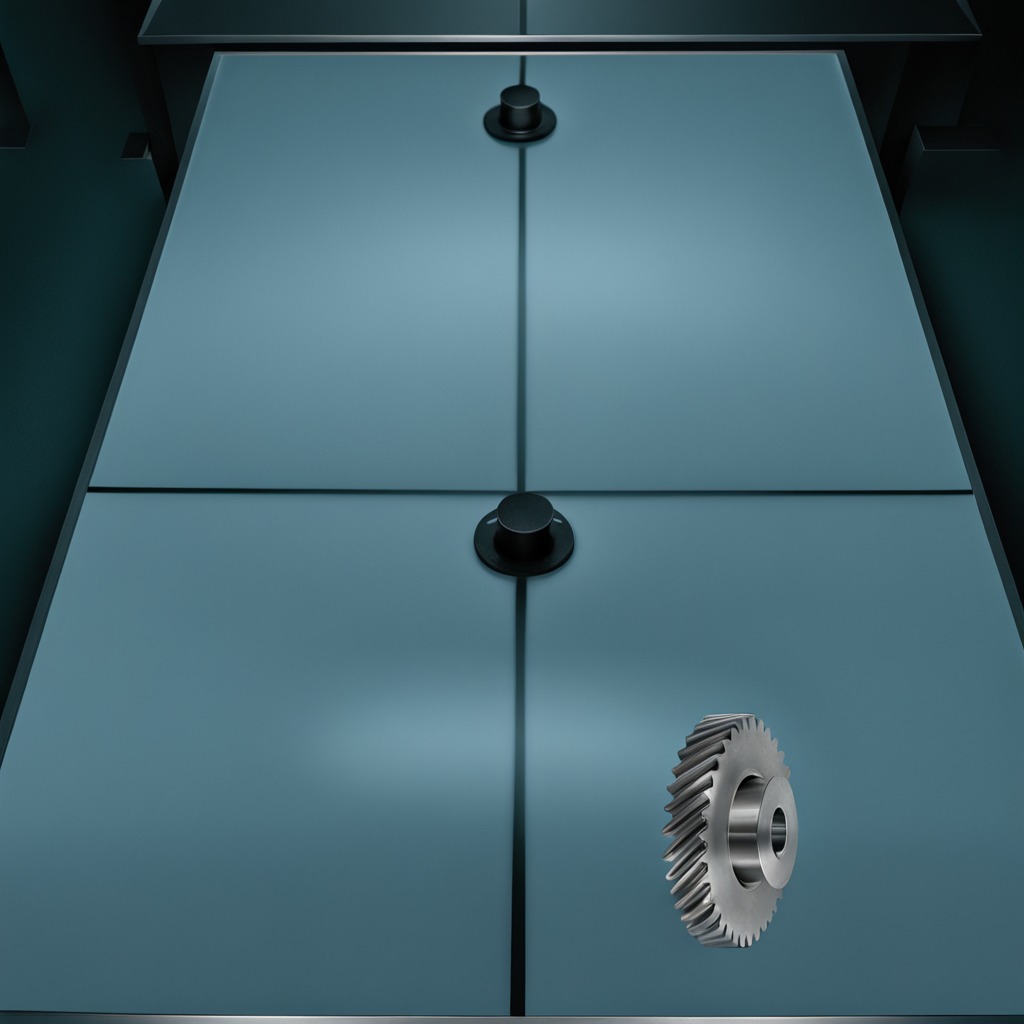
A steel gear with teeth is lying on the table.